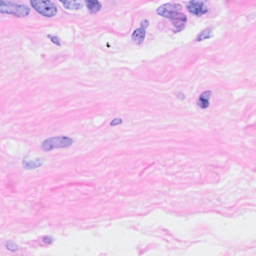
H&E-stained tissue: Breast